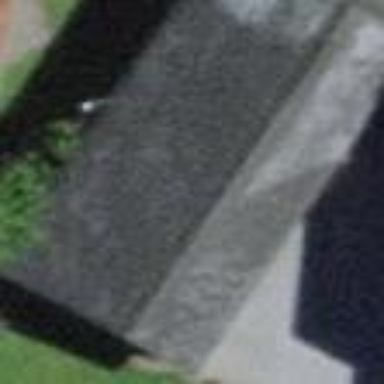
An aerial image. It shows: View of roof of building.